Field crop: tomato
Growth stage: 1
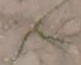
Species: cyperus